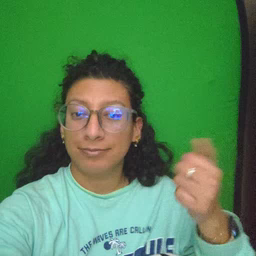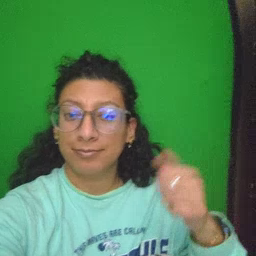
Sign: sleepy